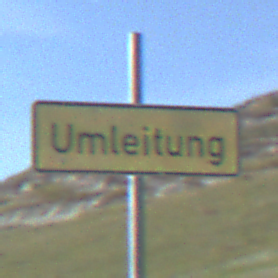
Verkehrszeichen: Umleitungsankuendigung
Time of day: Night
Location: Outdoor (Nature)
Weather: PartlyCloudy
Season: NotSpecified
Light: Natural